Breast ultrasound image
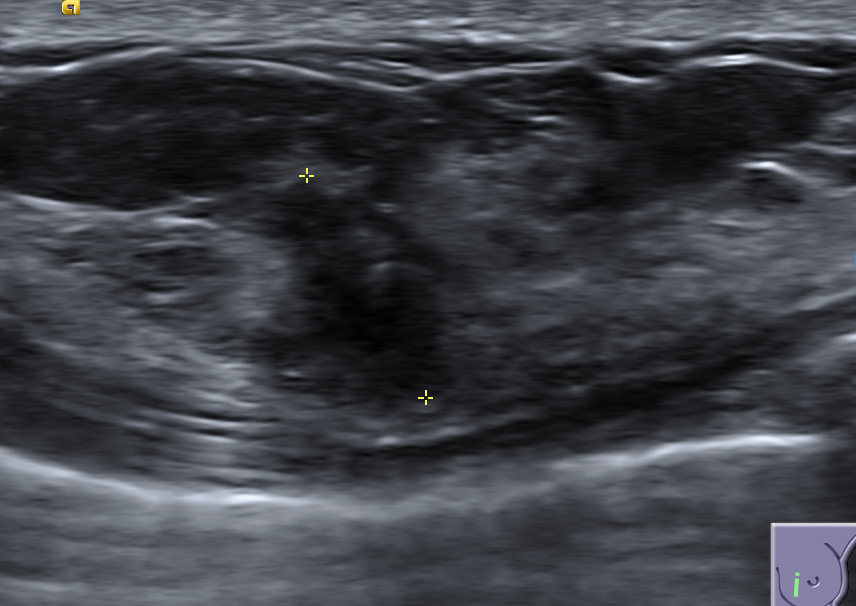
Diagnosis: malignant